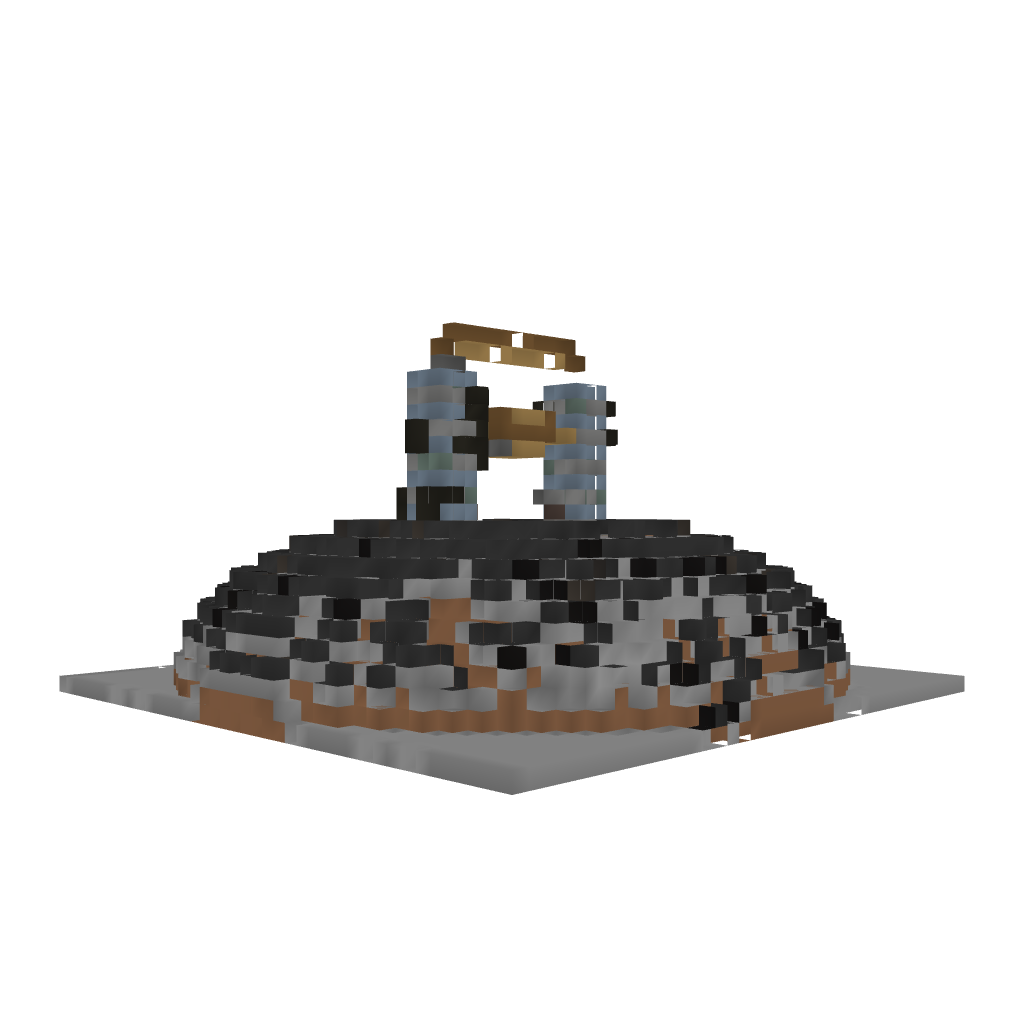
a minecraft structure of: Oriental Entrance Way